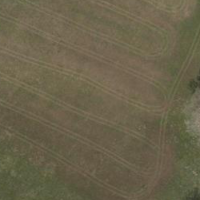
EUNIS habitat code: 52
Species observed at this site:
Capreolus capreolus